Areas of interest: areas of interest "Car Dealership"
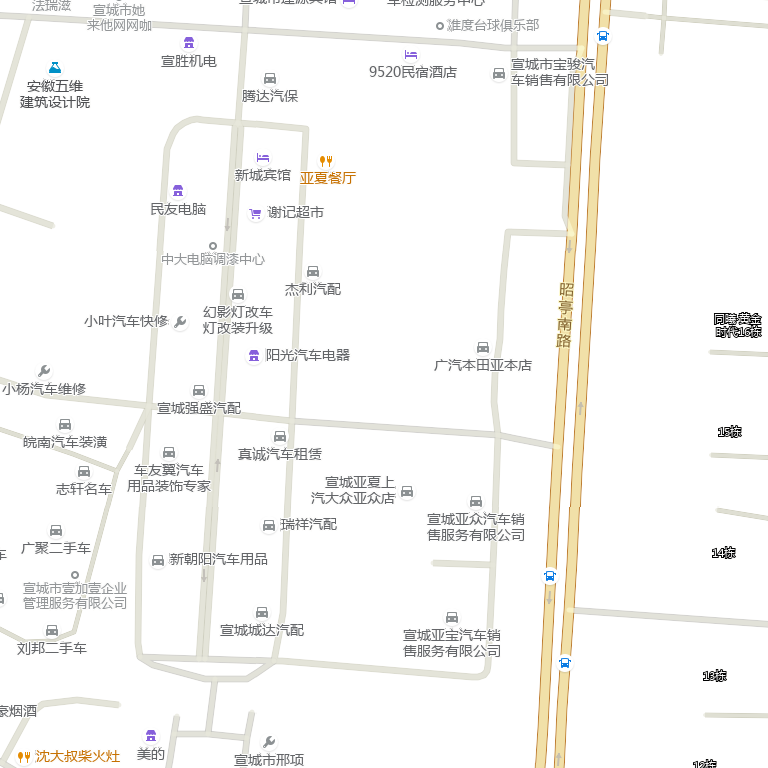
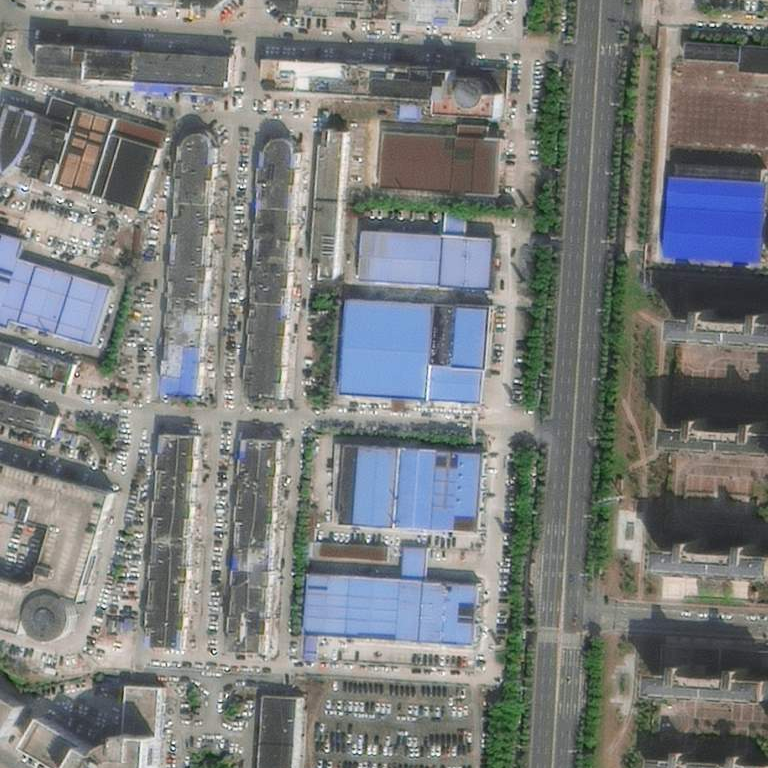